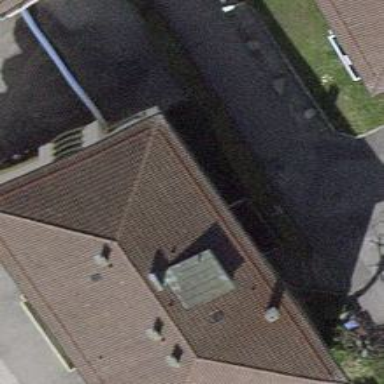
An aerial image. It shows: Hipped roof on apartment building.